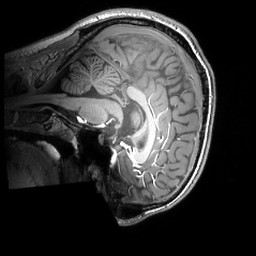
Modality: T1w
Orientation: sagittal
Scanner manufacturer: philips
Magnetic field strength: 7 T
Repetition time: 0.008 s
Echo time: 0.001974 s